Question: I have 3 lists. x, y, and z. I would like to create a contour plot showing the intensity of z with a colour scale at point (x,y).
A question very similar to this has been asked and answered before (<URL>, but I am encountering problem where the x and y axis do not show up.
My script:
'''
import numpy as np
import matplotlib.pyplot as plt
import scipy.interpolate
x = [428, 598, 482, 351, 508, 413, 417, 471, 287, 578]
y = [<PHONE>, <PHONE>, <PHONE>, <PHONE>, 21441241, 20863875, <PHONE>, <PHONE>, <PHONE>, 20170943]
n = [1.4406303782314329, 1.3248722314086339, 1.4064635429655712, 2.8806478042859767, 1.4067238073230157, 1.6444745940954972, 1.5180461138137205, 1.3819609357508074, 25.370740891787577, 1.3420941843768535]
# convert to arrays to make use of previous answer to similar question
x = np.asarray(x)
y = np.asarray(y)
z = np.asarray(n)
print "x = ", x
print "y = ", y
print "z = ", z
# Set up a regular grid of interpolation points
nInterp = 200
xi, yi = np.linspace(x.min(), x.max(), nInterp), np.linspace(y.min(), y.max(), nInterp)
xi, yi = np.meshgrid(xi, yi)
# Interpolate; there's also method='cubic' for 2-D data such as here
#rbf = scipy.interpolate.Rbf(x, y, z, function='linear')
#zi = rbf(xi, yi)
zi = scipy.interpolate.griddata((x, y), z, (xi, yi), method='linear')
plt.imshow(zi, vmin=z.min(), vmax=z.max(), origin='lower',
extent=[x.min(), x.max(), y.min(), y.max()])
plt.xlabel("X")
plt.ylabel("Y")
plt.colorbar()
plt.show()
'''
This generates the following plot:

I have played around with the Python scripts shown in <URL> and the number of interpolation points as well as the size of original lists/arrays appears to cause the problem of disappearing axis / failure to plot points.
I do not know what is causing this error. Any help is much appreciated.
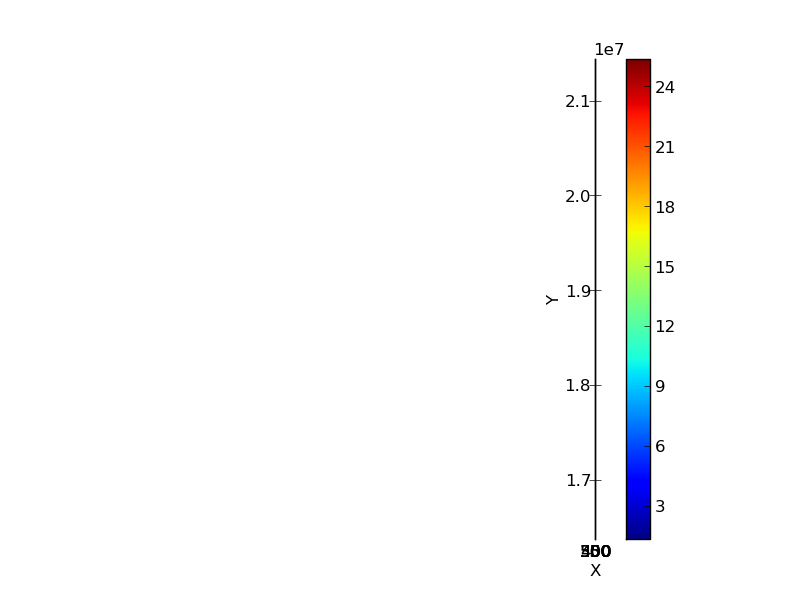
Answer: As has been explained <URL>, 'imshow' by default uses an aspect ratio of '1'. Which, in your case, leads to the badly scaled plot. Include a statement to adjust the aspect ratio in 'imshow' - for example 'aspect='auto'' - and you will get the plot you are expecting.
'''
plt.imshow(zi, vmin=z.min(), vmax=z.max(), origin='lower',
extent=[x.min(), x.max(), y.min(), y.max()], aspect='auto')
'''
The result is: